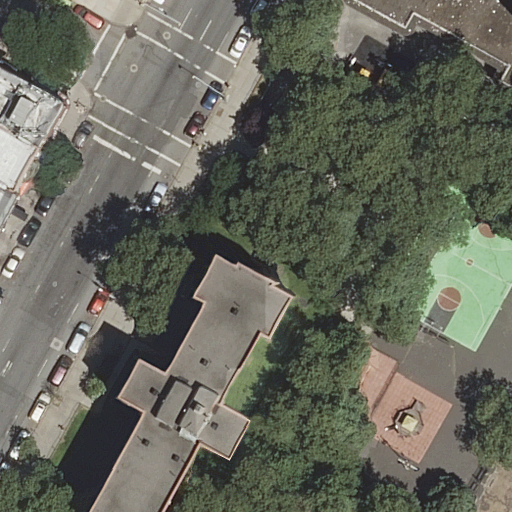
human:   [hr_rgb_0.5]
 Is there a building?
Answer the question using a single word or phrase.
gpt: yes

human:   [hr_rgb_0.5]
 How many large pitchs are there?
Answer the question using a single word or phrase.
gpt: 1

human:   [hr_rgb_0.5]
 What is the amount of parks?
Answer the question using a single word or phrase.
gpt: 1

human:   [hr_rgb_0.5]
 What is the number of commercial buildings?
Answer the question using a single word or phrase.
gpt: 0

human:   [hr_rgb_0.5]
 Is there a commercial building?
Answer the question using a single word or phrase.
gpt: no

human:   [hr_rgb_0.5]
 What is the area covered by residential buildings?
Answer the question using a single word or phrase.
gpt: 1214m2

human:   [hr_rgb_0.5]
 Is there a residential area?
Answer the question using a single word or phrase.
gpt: yes

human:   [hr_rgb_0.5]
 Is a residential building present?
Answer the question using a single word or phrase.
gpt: yes

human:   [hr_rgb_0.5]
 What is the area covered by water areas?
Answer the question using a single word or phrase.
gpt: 0m2

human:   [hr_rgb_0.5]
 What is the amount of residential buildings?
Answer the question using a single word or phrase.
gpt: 5

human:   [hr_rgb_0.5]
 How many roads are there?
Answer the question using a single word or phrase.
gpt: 10

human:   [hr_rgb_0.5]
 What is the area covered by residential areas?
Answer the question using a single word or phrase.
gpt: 803m2

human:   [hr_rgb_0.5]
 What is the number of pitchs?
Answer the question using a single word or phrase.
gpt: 2

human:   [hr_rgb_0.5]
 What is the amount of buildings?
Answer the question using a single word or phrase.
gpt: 5

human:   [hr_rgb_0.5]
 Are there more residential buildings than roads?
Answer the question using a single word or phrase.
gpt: no

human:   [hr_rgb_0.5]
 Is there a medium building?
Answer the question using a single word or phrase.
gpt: yes

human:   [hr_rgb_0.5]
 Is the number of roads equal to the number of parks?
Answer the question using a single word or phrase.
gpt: no

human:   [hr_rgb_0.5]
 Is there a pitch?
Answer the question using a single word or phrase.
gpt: yes

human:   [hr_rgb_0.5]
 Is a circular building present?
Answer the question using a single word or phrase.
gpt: no

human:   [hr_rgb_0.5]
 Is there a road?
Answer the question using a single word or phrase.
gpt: yes

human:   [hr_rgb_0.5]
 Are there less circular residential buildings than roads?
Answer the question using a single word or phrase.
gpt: yes

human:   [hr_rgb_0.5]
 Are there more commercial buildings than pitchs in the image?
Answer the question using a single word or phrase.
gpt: no

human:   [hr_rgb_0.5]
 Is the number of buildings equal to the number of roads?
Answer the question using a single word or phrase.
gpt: no

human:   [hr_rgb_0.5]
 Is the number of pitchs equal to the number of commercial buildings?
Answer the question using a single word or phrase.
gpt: no

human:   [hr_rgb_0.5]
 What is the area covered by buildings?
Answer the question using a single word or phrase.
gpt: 1214m2

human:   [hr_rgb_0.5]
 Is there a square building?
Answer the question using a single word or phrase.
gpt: no

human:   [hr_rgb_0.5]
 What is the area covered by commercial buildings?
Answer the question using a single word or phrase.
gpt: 0m2

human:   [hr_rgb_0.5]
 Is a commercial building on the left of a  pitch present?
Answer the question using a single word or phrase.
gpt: no

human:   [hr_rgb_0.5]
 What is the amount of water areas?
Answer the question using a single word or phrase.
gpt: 0

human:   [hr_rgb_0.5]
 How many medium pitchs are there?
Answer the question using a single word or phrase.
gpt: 0

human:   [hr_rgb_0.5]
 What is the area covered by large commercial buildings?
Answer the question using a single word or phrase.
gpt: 0m2

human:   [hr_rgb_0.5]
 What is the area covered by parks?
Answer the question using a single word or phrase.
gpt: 2060m2

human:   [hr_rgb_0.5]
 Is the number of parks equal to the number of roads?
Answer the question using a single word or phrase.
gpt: no

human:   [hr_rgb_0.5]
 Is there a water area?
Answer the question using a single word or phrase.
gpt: no

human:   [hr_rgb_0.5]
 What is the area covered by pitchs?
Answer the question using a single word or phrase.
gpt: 585m2

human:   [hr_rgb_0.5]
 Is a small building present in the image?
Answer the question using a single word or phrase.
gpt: yes

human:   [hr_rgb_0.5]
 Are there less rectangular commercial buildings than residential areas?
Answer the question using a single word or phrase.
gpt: yes

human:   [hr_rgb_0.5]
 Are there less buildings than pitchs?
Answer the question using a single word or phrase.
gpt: no

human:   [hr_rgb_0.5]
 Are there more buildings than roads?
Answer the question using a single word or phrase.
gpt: no

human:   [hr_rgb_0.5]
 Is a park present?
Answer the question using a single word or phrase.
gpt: yes

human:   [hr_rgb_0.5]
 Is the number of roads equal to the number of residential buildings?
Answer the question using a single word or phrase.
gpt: no

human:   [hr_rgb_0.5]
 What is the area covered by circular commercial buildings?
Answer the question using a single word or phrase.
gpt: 0m2

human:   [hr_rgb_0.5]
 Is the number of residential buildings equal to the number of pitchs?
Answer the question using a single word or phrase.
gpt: no

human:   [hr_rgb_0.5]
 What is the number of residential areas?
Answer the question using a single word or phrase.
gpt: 1

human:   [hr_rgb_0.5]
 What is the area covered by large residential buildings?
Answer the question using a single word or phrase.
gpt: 633m2

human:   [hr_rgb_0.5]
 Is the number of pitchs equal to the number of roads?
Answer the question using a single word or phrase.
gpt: no

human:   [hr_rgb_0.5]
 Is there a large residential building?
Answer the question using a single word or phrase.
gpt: yes

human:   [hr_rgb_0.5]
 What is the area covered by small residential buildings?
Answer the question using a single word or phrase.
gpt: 65m2

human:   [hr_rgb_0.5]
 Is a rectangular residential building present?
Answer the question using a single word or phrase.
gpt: yes

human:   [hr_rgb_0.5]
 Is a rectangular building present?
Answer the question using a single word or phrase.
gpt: yes

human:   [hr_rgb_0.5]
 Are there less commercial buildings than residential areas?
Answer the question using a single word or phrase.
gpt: yes

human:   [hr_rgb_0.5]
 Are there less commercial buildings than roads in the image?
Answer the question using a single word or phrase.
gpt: yes

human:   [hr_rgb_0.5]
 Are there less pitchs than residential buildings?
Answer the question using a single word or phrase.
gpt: yes

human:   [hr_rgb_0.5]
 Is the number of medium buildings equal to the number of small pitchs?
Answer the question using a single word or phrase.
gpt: no

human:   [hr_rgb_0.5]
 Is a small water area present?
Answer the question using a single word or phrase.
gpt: no

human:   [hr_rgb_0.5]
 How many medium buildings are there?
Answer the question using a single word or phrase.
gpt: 3

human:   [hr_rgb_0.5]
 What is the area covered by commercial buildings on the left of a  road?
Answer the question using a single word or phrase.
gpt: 0m2

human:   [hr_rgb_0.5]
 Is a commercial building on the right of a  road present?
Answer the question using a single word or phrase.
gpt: no